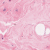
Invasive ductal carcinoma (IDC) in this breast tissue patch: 0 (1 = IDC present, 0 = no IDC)